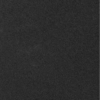
Label: dusty